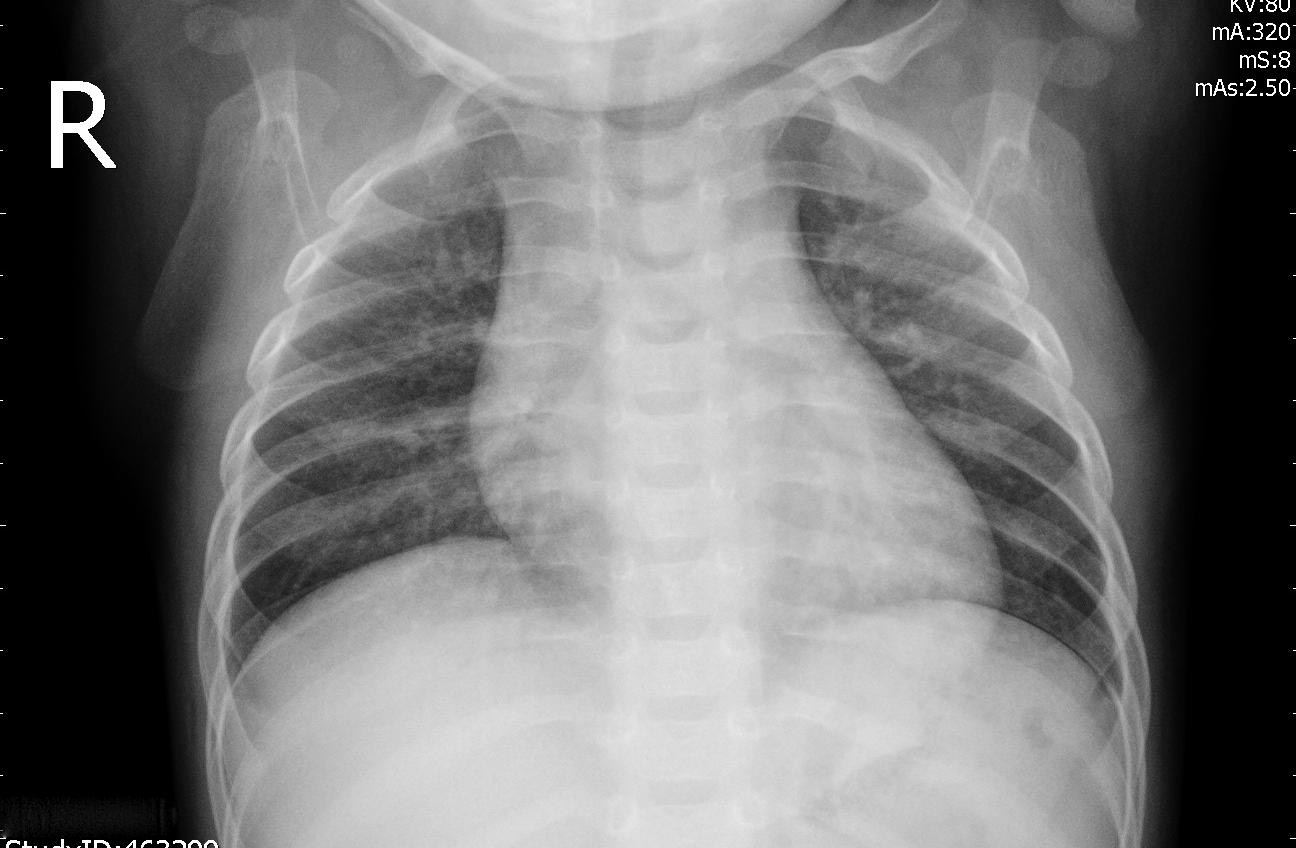
Diagnosis: PNEUMONIA